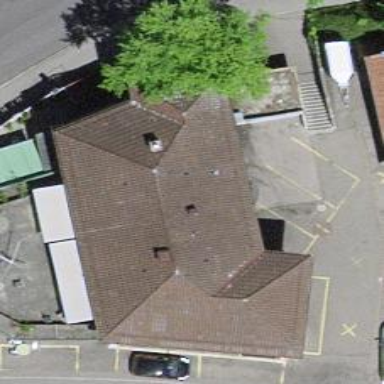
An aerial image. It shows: Restaurant.